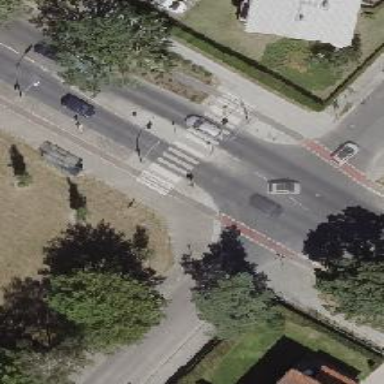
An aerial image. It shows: Marked zebra crossing with island in the middle.